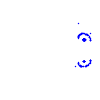
Particle: proton